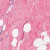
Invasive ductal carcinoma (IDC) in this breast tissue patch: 0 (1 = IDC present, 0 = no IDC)